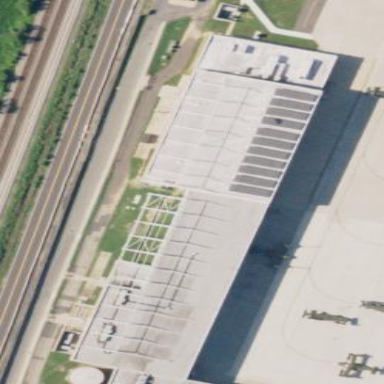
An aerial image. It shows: Hangar building.